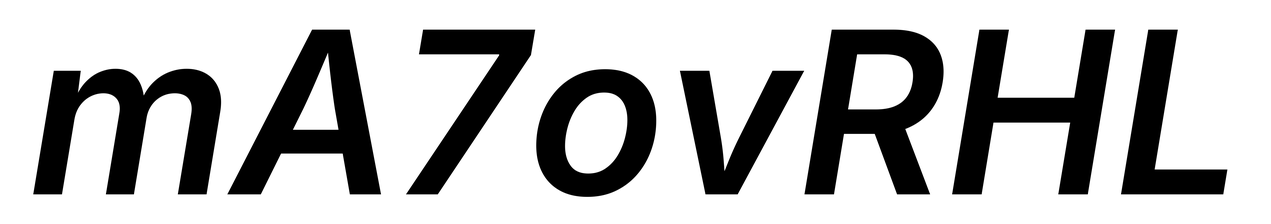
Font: Inter-Italic_SemiBold_Italic